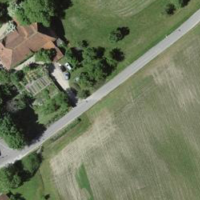
EUNIS habitat code: 55
Species observed at this site:
Phragmites australis